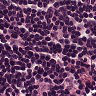
Metastatic tissue present: no